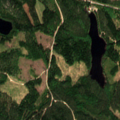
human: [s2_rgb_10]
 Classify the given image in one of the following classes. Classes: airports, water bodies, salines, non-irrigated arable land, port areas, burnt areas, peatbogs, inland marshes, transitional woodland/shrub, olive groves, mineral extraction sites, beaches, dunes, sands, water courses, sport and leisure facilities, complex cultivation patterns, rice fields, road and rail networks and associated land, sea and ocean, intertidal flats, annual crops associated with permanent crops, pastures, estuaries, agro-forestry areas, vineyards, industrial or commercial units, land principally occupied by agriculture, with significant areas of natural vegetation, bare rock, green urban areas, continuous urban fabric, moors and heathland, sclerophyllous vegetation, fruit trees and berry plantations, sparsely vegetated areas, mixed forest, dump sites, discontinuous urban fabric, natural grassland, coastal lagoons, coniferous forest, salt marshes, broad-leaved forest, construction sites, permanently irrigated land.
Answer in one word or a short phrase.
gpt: coniferous forest, mixed forest